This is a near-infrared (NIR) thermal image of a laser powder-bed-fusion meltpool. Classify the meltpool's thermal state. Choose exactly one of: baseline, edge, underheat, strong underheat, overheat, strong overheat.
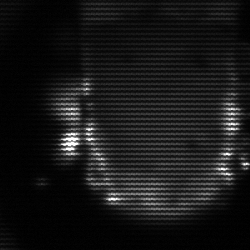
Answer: baseline